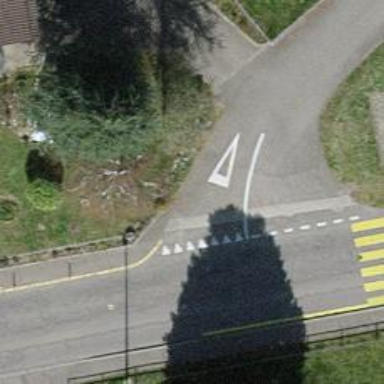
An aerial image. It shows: Road with "give way" sign.